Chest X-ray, AP view. Patient: 76 years old, sex F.
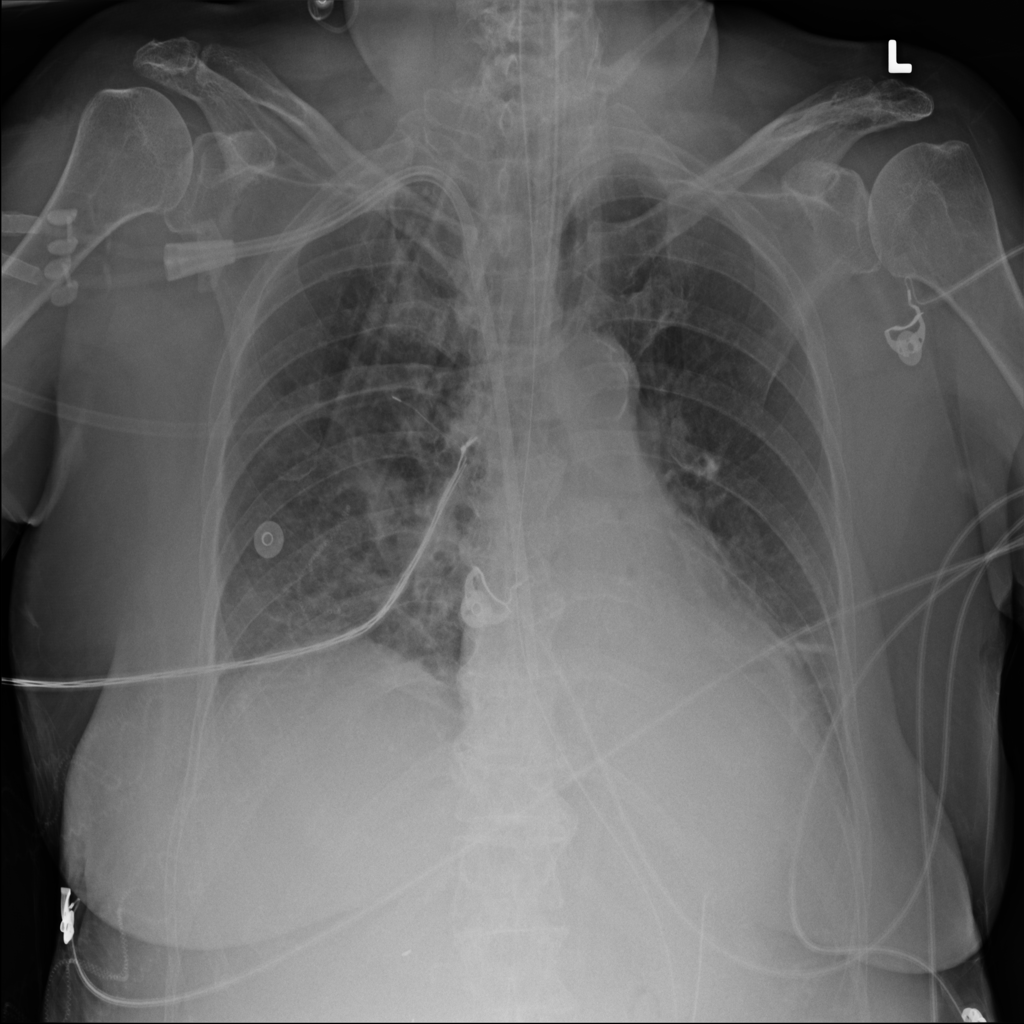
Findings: Atelectasis